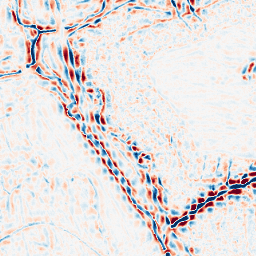
Category: wavelet
Decomposition family: wavelet_biorthogonal
Decomposition parameters: wavelet: bior5.5
level: 3
Upsampling method: sinc_blackman
Upsampling parameters: scale: 2
kernel_size: 4
Upsampling scale: 2